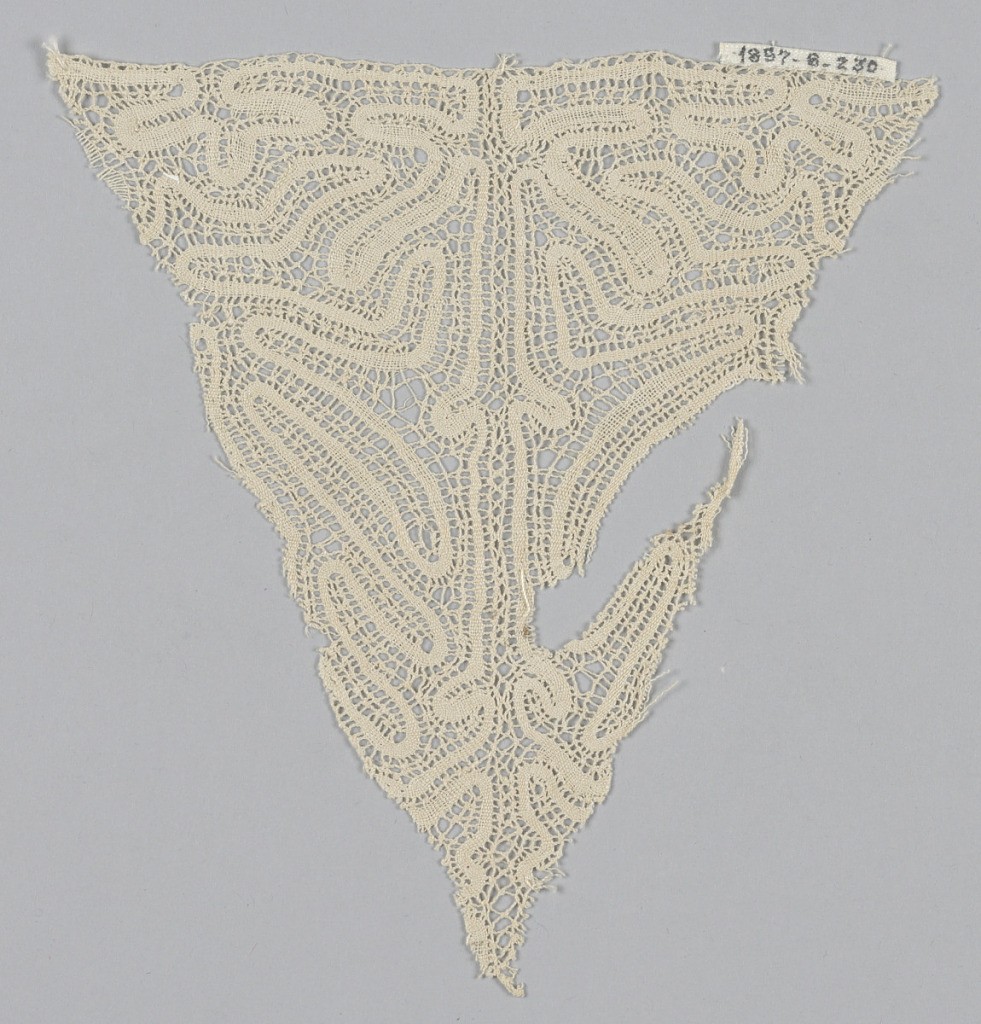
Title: Fragment
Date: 17th century
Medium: linen Technique: bobbin lace (continuous tape with connections)
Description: Triangular fragment with cut sides of continuous tape.